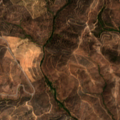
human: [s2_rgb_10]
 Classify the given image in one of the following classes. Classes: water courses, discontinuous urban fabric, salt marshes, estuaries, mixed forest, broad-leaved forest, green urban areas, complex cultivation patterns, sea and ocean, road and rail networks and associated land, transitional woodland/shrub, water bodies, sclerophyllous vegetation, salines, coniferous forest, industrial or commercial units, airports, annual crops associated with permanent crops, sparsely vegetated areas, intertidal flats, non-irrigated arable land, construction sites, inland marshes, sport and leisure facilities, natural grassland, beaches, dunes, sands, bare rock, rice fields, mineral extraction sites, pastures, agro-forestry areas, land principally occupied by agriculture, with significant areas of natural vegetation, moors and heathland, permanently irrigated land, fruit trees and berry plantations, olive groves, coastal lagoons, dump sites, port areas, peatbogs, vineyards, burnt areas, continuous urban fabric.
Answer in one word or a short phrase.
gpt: sclerophyllous vegetation, transitional woodland/shrub